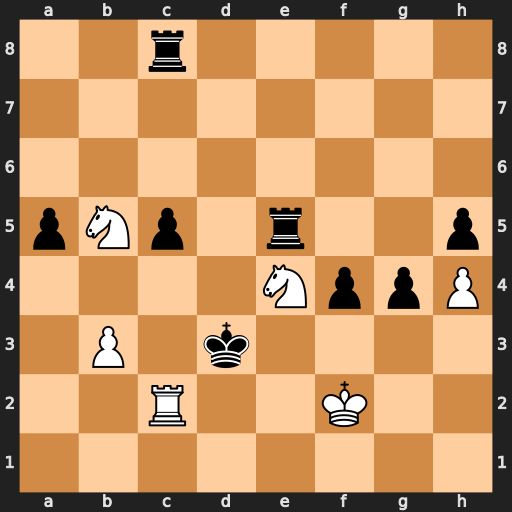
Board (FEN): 2r5/8/8/pNp1r2p/4NppP/1P1k4/2R2K2/8
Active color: w
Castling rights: -
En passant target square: -
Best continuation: Rd2+ Kxe4 Nd6#